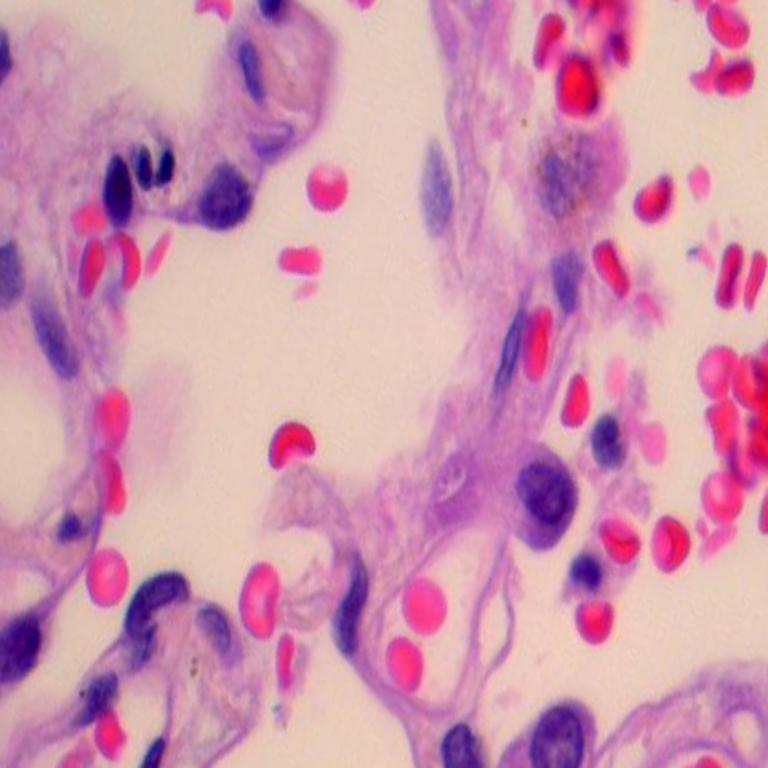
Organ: lung
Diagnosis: benign